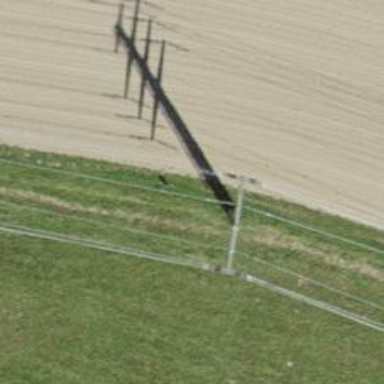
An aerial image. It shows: Power line with three cables.